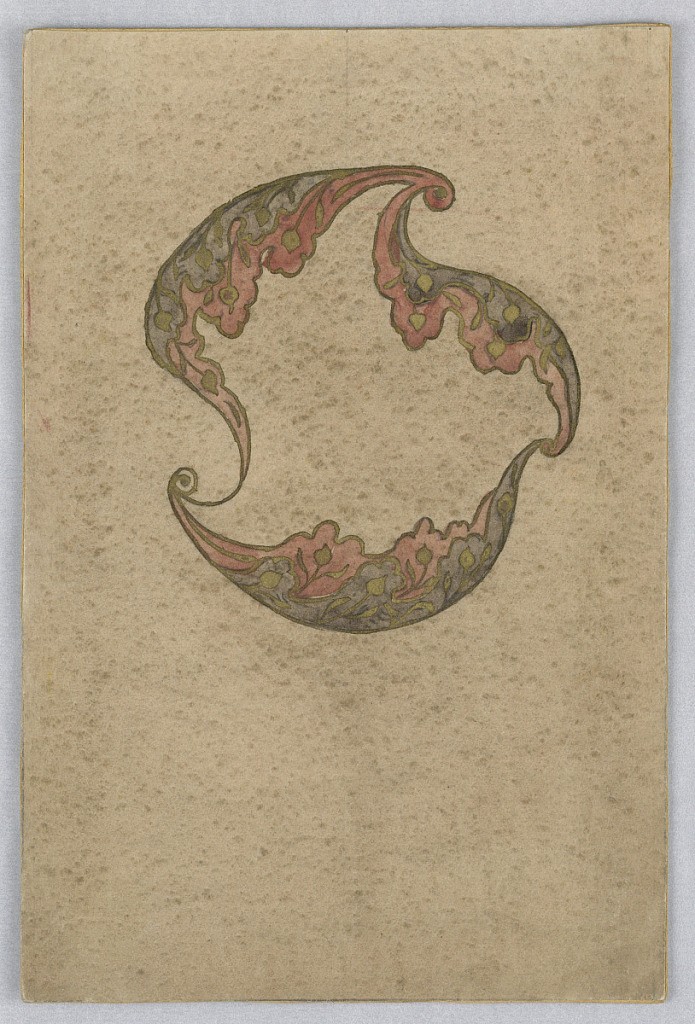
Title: Design for a Book Cover
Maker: Alice Cordelia Morse, American, 1863–1961
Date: ca. 1887–1903
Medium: Brush and gouache on paper
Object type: Drawing
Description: On yellow ground, cartouche with frame made up of curved lines in peach and gray, gold leaves and vines.